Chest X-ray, PA view. Patient: 69 years old, sex F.
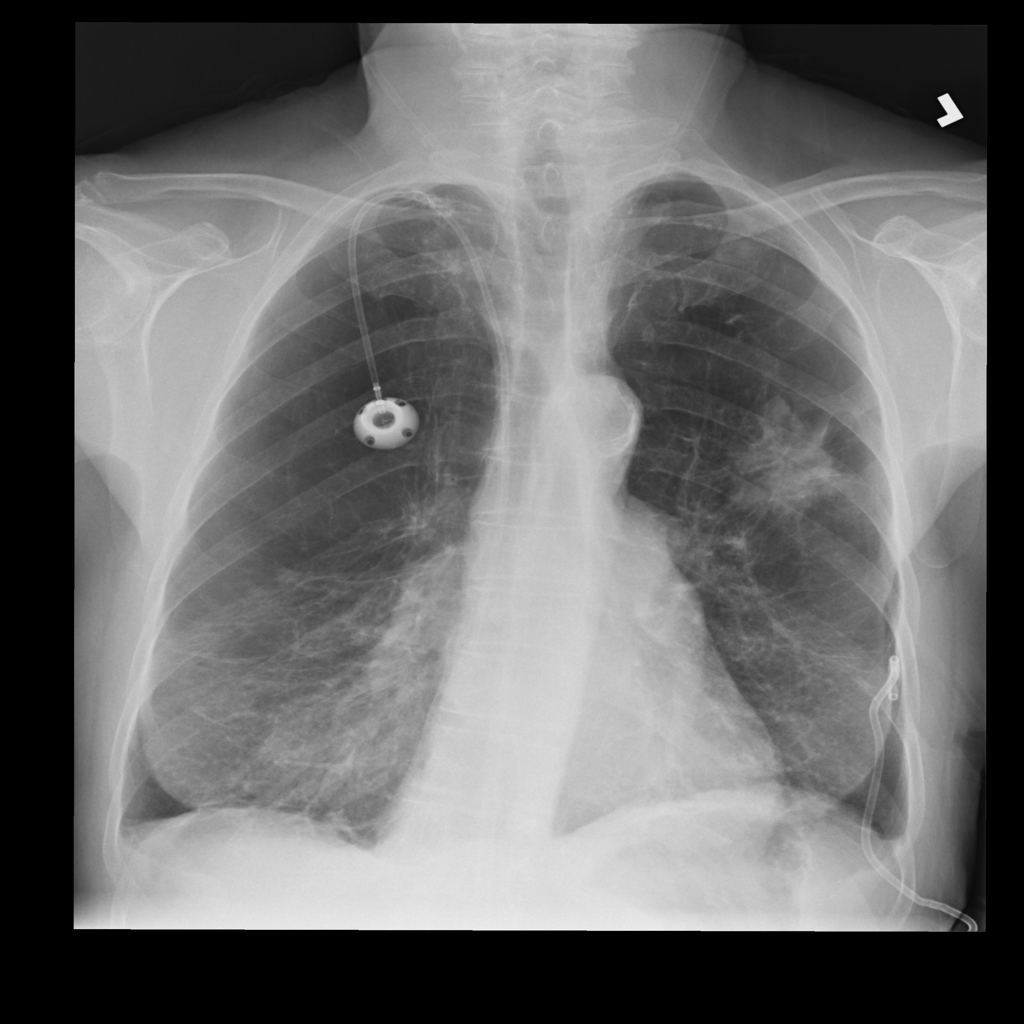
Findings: Infiltration